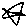
Label: star